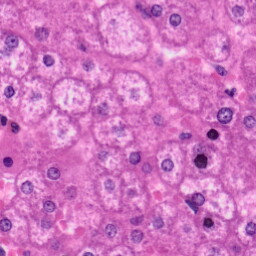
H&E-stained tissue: Liver